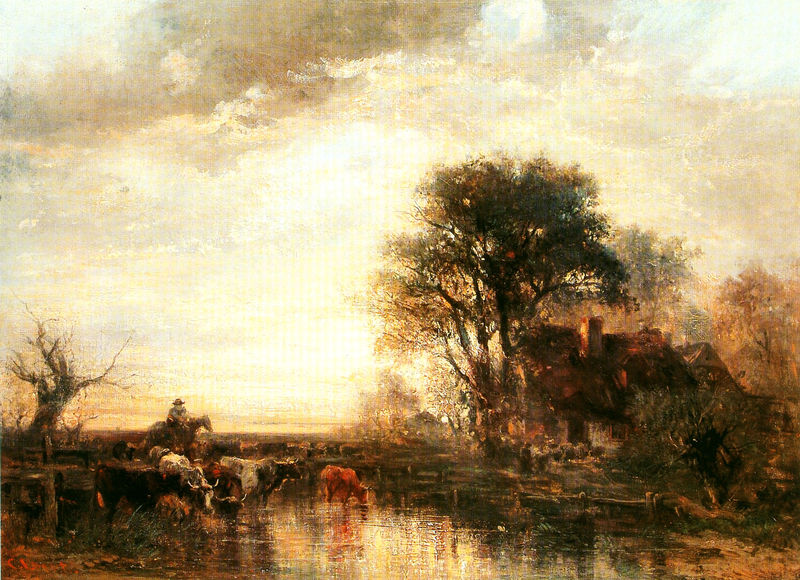
Titel: Abend an der Tränke
Künstler: Carl Ebert
Standort: München
Institution: Galerie Dr. Bühler
Schlagwörter: baum, dunkel, himmel, schatten, wasser, wolken, bäume, fluss, grün, landschaft, see, teich, abend, braun, dunkelbraun, fenster, grau, hell, licht, schwarz, weiss, dach, haus, tier, wolke, trinken, niederlande, horizont, häuser, kühe, spiegelung, vieh, weide, flach, hütte, sonne, land, kontrast, kamin, pferd, reiter, schornstein, herde, kahl, kuh, landschaftsmalerei, hof, idylle, constable, untergang, reflexe, gründ, bauer, leuchten, rinder, abendhimmel, rotbraun, tränke, kate, tränken, hirte, hüten, kahler baum, akardien, flandern, himmel haus, kuhhirte